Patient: sex F, age 59
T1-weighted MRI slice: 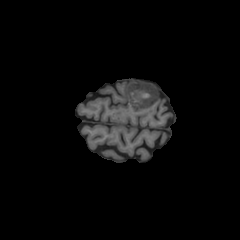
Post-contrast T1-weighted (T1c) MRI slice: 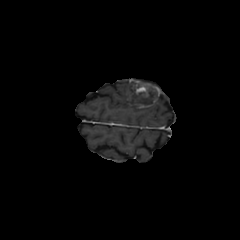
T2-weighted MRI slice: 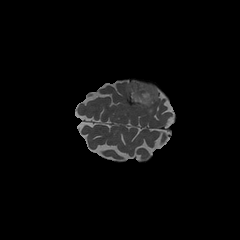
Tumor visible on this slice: yes
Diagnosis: Glioblastoma, IDH-wildtype
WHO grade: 4